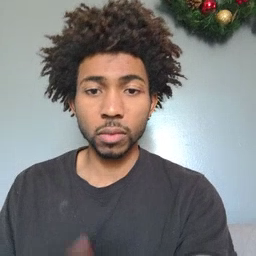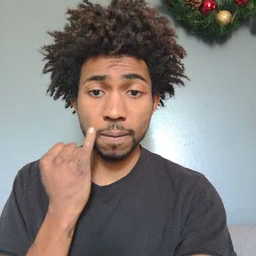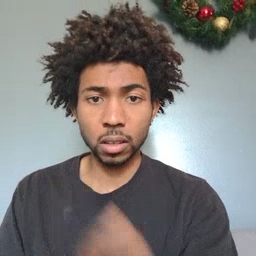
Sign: if